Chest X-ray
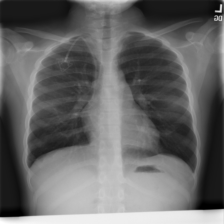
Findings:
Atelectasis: negative
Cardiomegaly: negative
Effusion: negative
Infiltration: positive
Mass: negative
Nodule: negative
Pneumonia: negative
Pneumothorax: negative
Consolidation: negative
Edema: negative
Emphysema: negative
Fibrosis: negative
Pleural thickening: negative
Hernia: negative